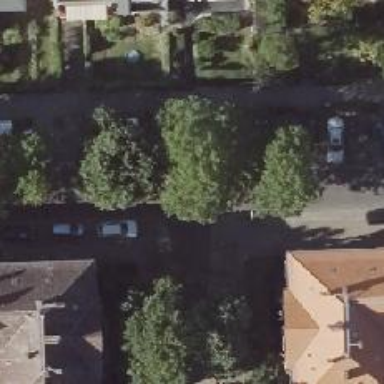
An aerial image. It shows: Smooth asphalt road in residential area.